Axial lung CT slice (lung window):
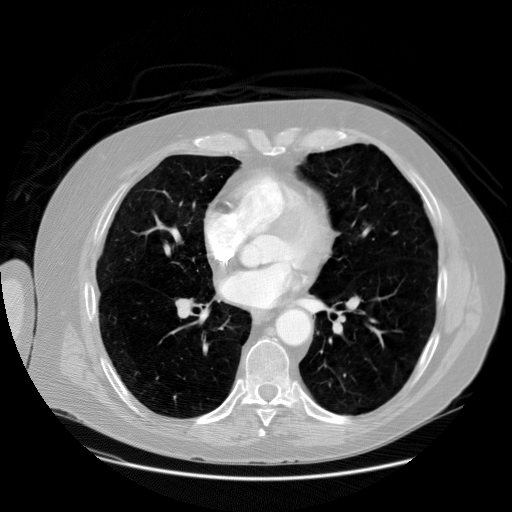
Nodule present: no